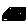
Label: cat